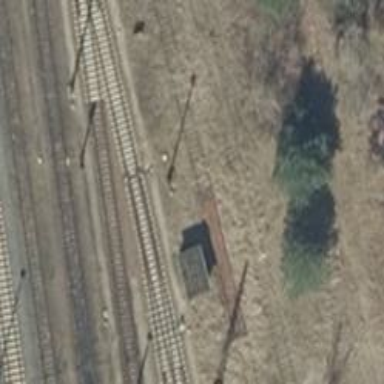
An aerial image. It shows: Railway switch.